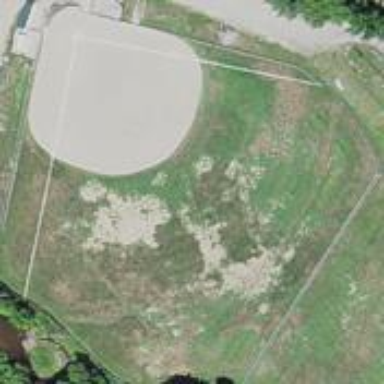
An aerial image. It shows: Baseball pitch for leisure and sports activities.